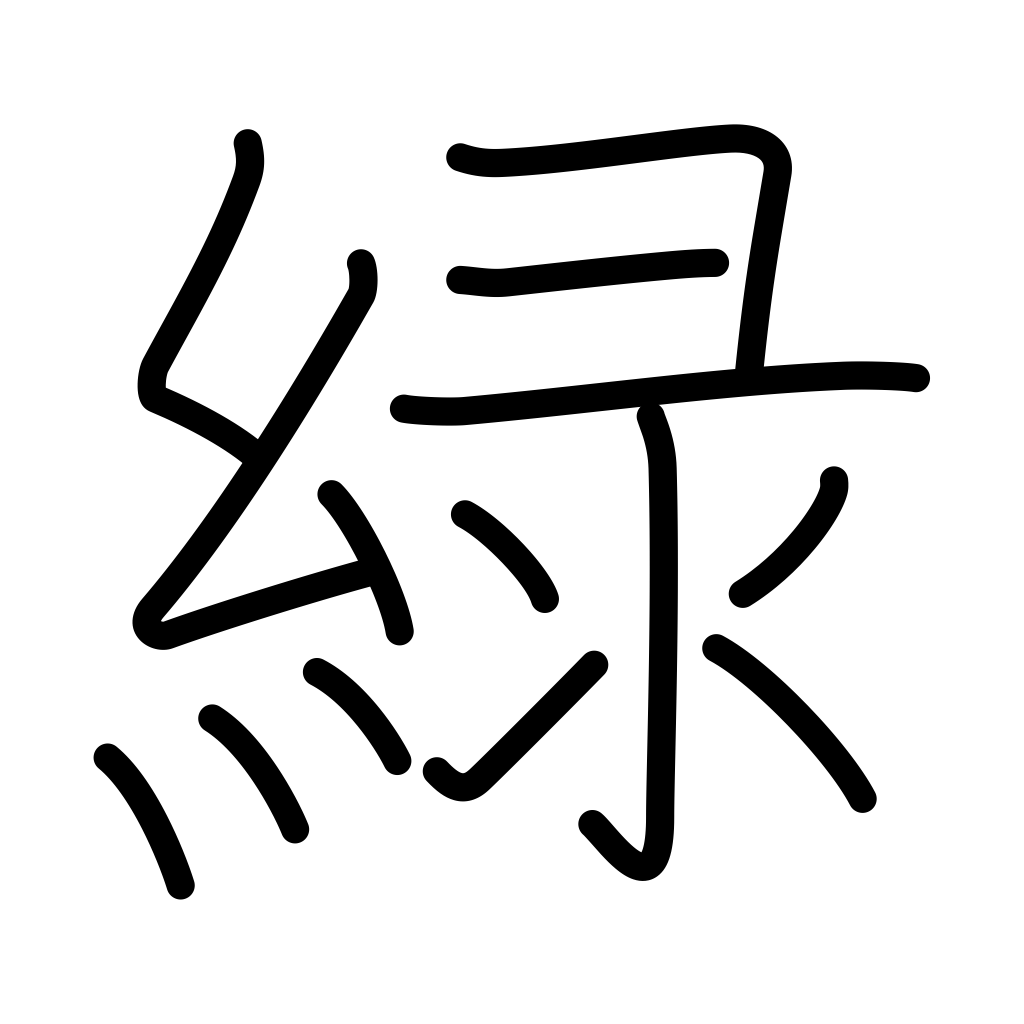
Meaning: green